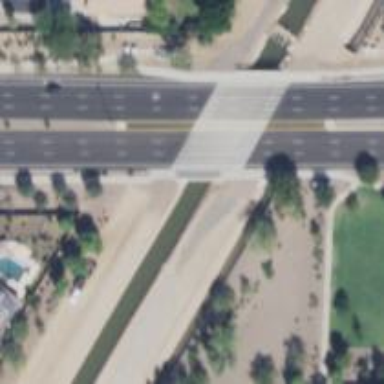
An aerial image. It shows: Secondary road with bridge.